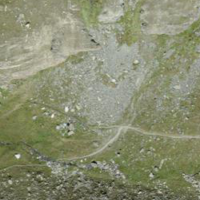
EUNIS habitat code: 26
Species observed at this site:
Geum montanum